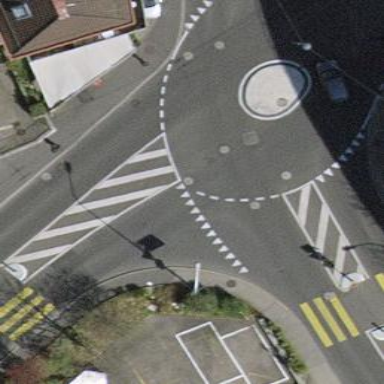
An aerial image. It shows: Tertiary road with asphalt surface leading to roundabout.